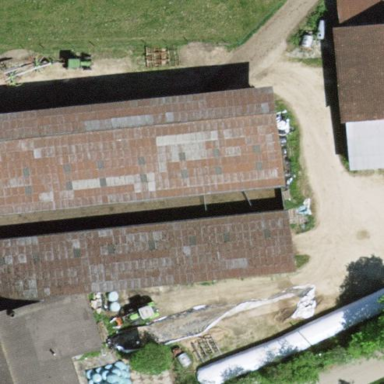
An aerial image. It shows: Farm auxiliary building.